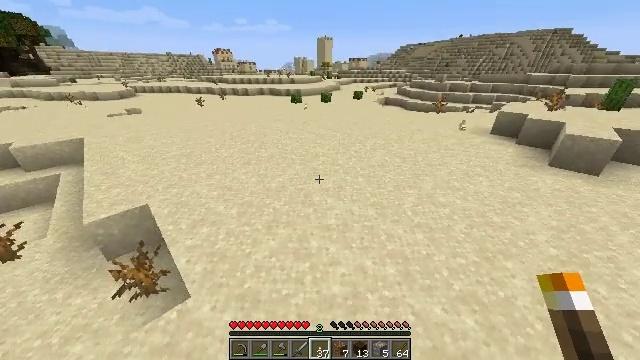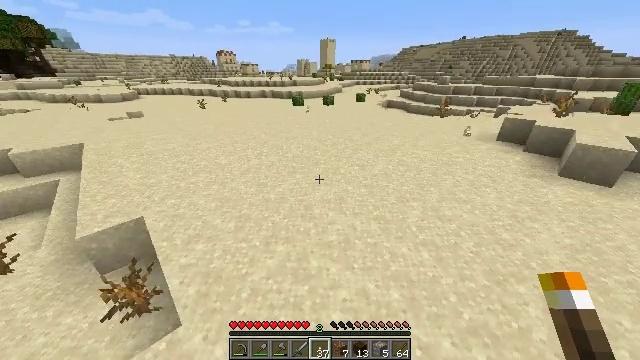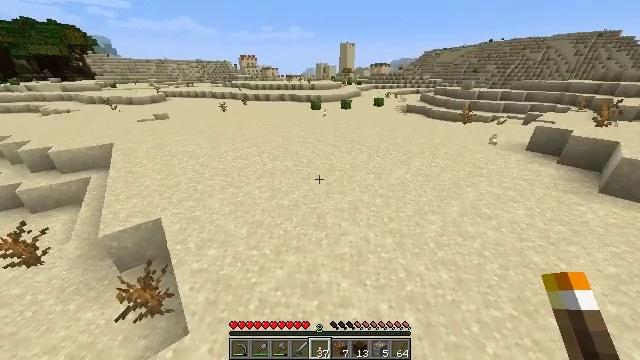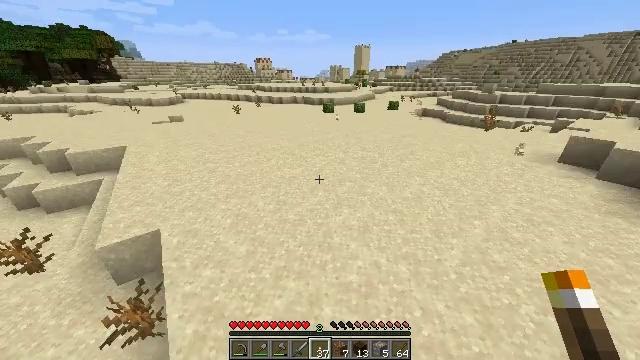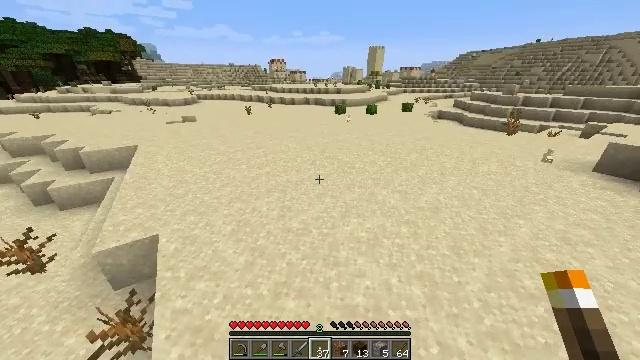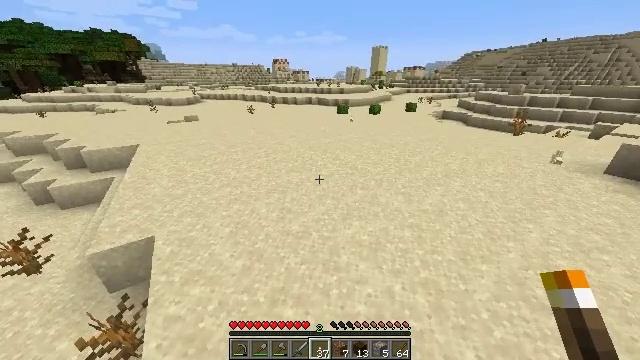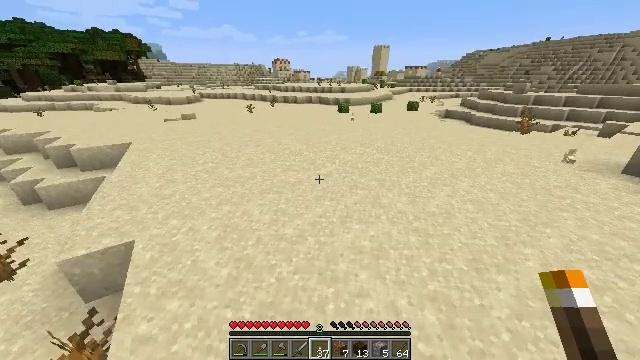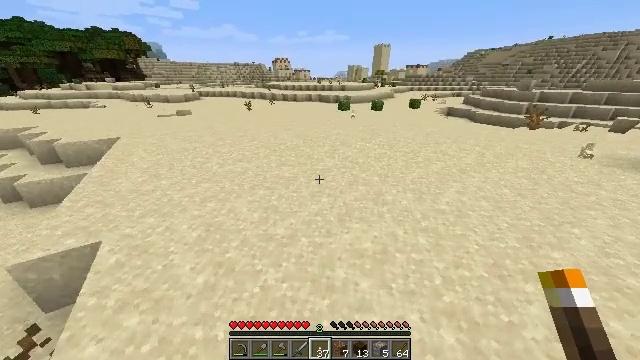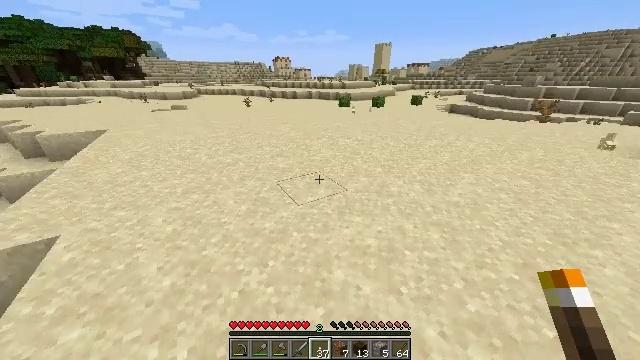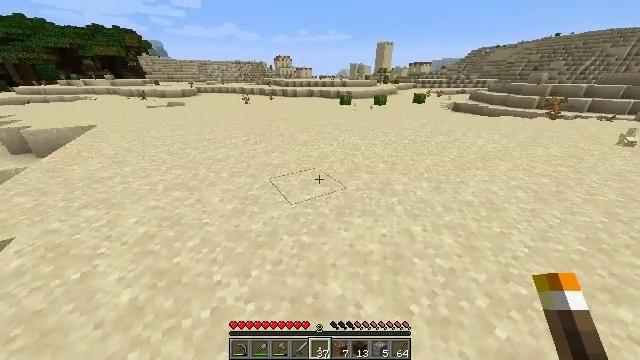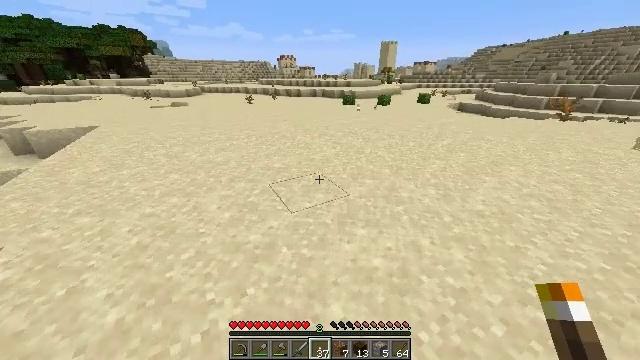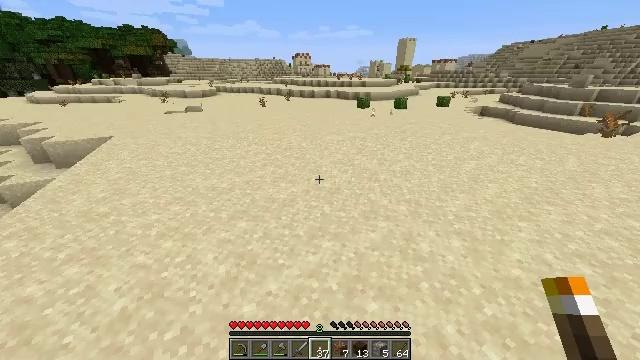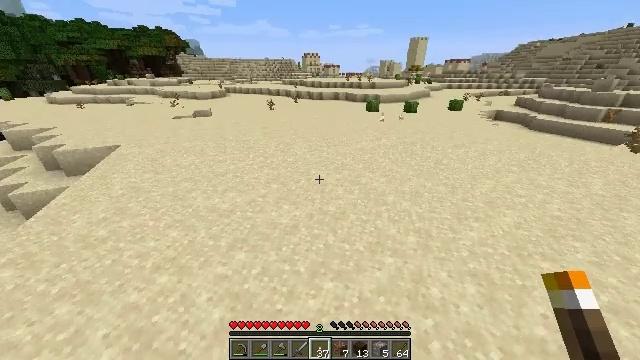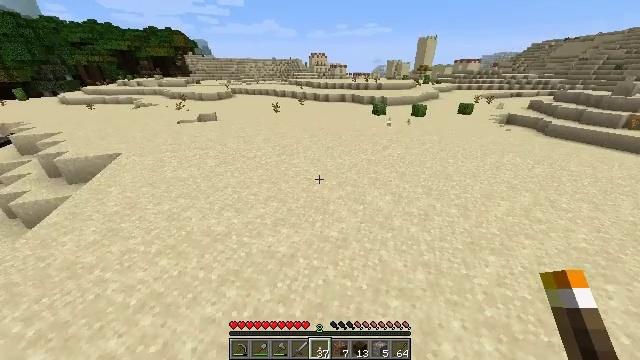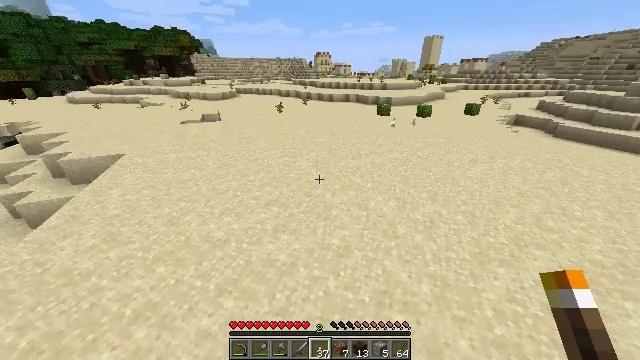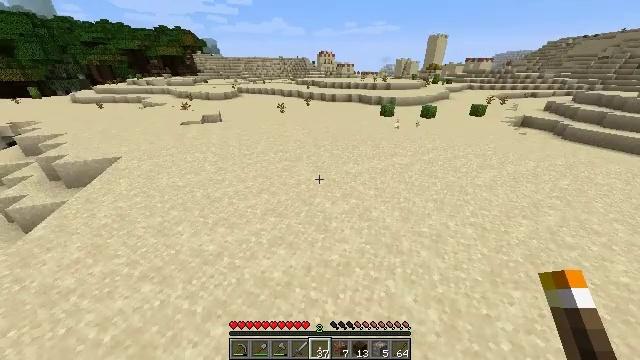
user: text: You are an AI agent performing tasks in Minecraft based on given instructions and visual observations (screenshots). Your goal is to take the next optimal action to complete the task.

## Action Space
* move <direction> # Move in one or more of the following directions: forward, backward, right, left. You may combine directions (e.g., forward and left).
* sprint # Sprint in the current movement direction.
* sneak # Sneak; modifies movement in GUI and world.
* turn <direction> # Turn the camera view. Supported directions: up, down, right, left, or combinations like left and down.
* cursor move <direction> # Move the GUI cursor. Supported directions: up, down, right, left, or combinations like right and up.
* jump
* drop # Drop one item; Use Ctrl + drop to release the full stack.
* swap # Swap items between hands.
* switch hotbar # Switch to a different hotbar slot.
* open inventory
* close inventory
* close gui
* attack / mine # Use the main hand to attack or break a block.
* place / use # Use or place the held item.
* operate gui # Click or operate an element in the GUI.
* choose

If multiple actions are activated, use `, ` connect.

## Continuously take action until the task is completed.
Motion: motion action
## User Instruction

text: Collect a hay block for crafting.
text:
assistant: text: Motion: move forward, sprint, jump
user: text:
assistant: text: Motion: move forward, sprint, turn left, jump
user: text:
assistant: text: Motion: move forward, sprint, turn left, jump
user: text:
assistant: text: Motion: move forward, sprint, turn left, jump
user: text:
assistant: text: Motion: move forward, sprint, jump
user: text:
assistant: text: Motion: move forward, sprint, jump
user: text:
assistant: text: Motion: move forward, sprint, jump
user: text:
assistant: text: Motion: move forward, sprint, jump
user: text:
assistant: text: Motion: move forward, sprint, jump
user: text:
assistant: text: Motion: move forward, sprint, jump
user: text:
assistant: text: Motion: move forward, sprint, turn left, jump
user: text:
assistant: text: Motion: move forward, sprint, turn left, jump
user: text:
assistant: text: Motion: move forward, sprint, turn left, jump
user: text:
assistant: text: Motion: move forward, sprint, turn left, jump
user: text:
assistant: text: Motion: move forward, sprint, jump
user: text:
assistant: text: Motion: move forward, sprint, jump
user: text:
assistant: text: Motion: move forward, sprint, jump
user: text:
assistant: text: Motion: move forward, sprint, jump
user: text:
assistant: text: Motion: move forward, sprint, jump
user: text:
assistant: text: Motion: move forward, sprint, jump
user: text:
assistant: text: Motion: move forward, sprint, jump
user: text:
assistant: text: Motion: move forward, sprint, jump
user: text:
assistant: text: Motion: move forward, sprint, jump
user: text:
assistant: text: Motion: move forward, sprint, jump
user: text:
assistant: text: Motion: move forward, sprint, jump
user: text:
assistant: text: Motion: move forward, sprint, jump
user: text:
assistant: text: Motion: move forward, sprint, jump
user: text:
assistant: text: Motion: move forward, sprint, jump
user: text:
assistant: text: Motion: move forward, sprint, jump
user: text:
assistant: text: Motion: move forward, sprint, jump